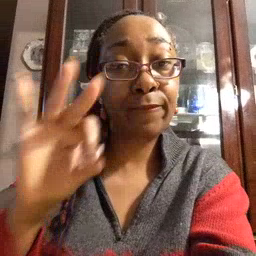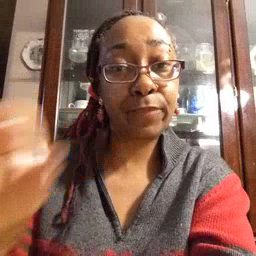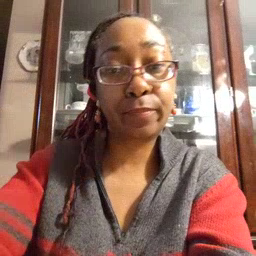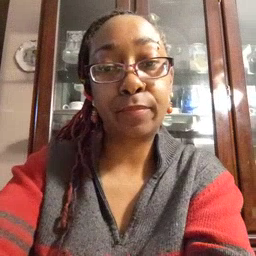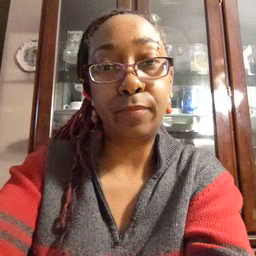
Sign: if